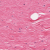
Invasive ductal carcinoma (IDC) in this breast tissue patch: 0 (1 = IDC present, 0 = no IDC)